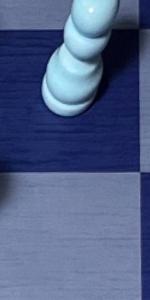
Label: Empty